Question: I'd like to know how i can remove the spacing between cells in a grouped UITableView.
I tried googling for it and saw some similar SO questions that referred similar queries. I tried returning heightForHeader and heightForFooter as 0.0 (programmatically and in IB) but it did not work.
Any suggestions? I've attached an image of how i'd like it to look.
Thank you!

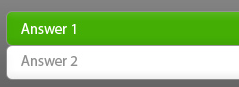
Answer: in addition, set 'sectionHeaderHeight' and 'sectionFooterHeight' of the tableView to 0 and replace the background view of the cell. The remaining few pixels between sections is part of the default grouped background view. You can see this by replacing the background view with a UIView with a white backgroundColor.